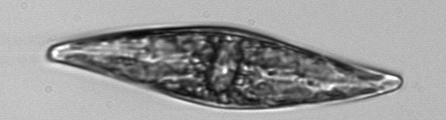
Label: Pleurosigma